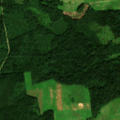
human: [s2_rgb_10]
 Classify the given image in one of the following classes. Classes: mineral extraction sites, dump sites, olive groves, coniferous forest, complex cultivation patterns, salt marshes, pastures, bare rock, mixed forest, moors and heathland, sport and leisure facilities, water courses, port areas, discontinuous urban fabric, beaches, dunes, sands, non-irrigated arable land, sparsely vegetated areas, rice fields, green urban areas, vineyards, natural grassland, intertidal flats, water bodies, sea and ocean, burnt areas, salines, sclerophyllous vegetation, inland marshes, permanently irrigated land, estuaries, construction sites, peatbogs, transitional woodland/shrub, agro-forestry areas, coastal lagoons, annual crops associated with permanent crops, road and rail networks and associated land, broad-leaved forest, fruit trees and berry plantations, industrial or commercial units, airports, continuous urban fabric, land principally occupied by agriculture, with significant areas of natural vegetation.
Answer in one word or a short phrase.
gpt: non-irrigated arable land, pastures, coniferous forest, mixed forest